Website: apple-inc
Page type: customer-info-address
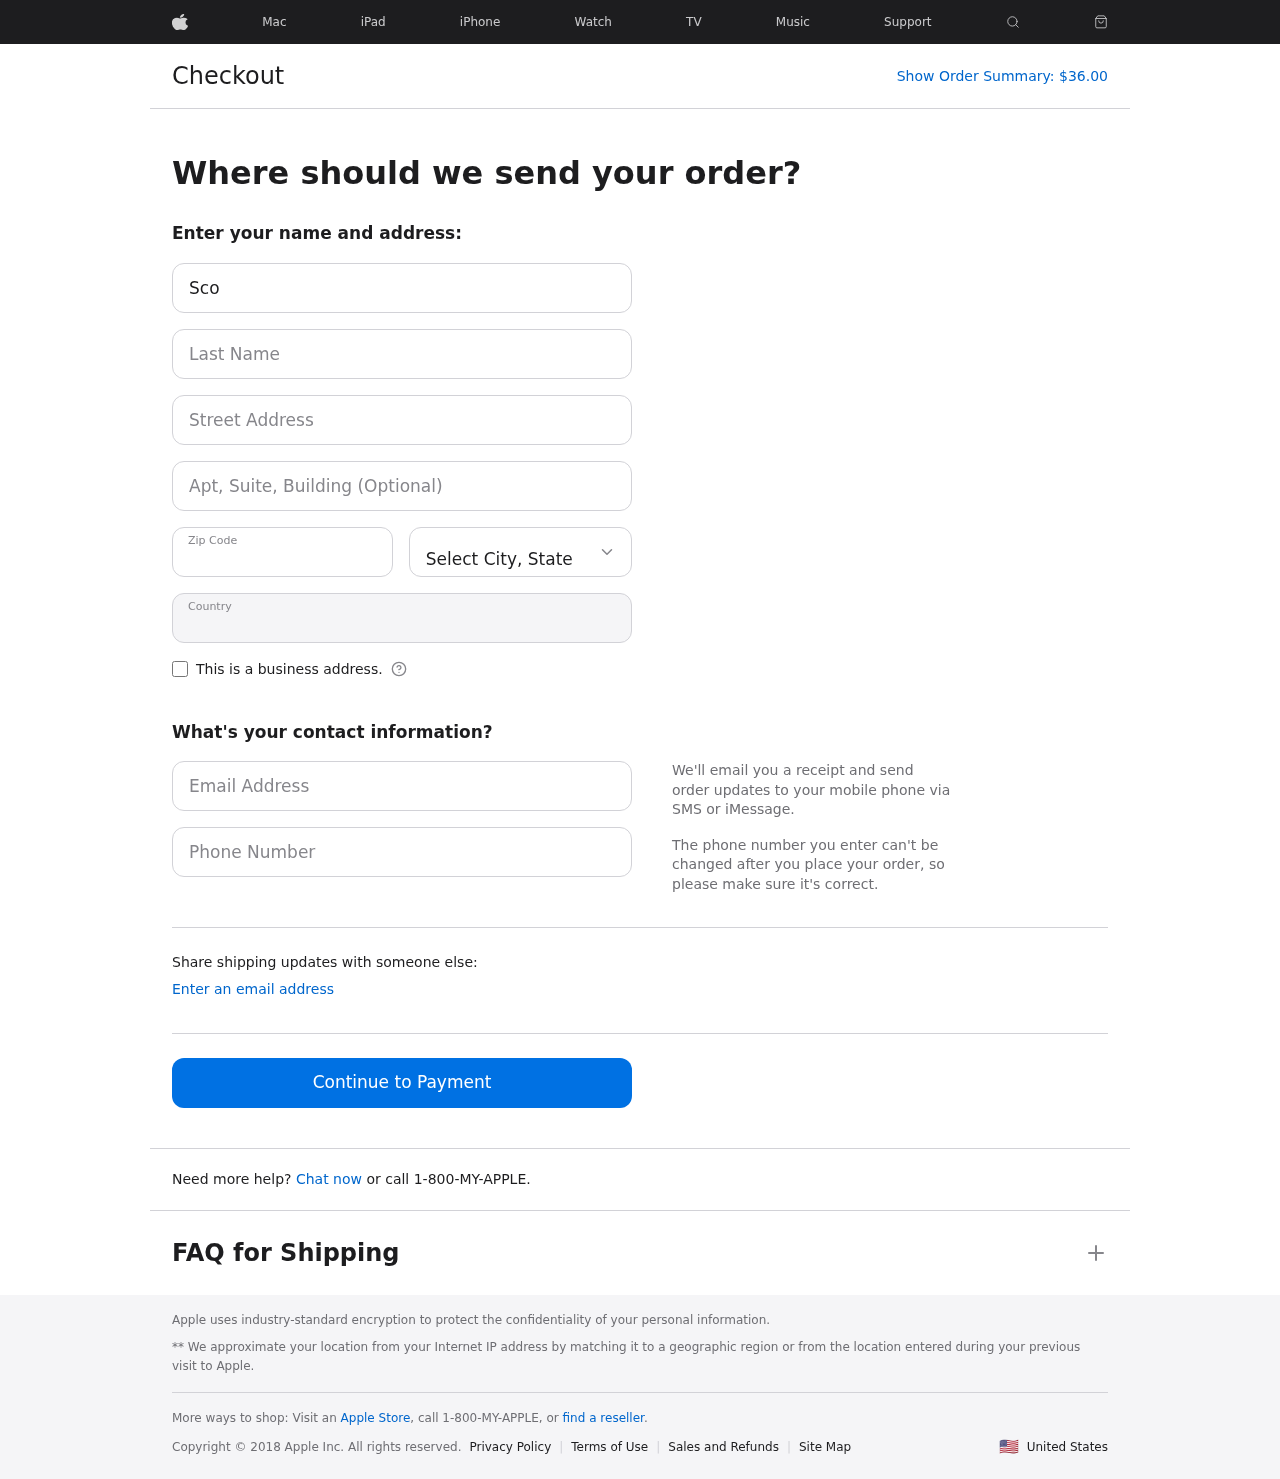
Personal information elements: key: PII_CITY_STATE
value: Amyburgh, SC
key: PII_COUNTRY
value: United States
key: PII_EMAIL
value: scott.martinez@gmail.com
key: PII_FIRSTNAME
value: Scott
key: PII_LASTNAME
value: Martinez
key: PII_PHONE
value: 4858826904
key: PII_POSTCODE
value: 43155
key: PII_STREET
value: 06908 Dawson Ranch Suite 593
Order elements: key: ORDER_TOTAL
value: $36.00